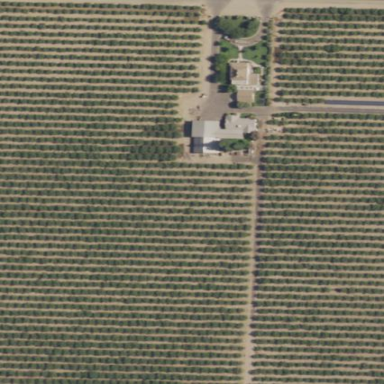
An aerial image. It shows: Orchard filled with almond trees.